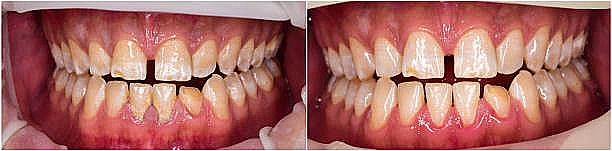
Condition: Calculus